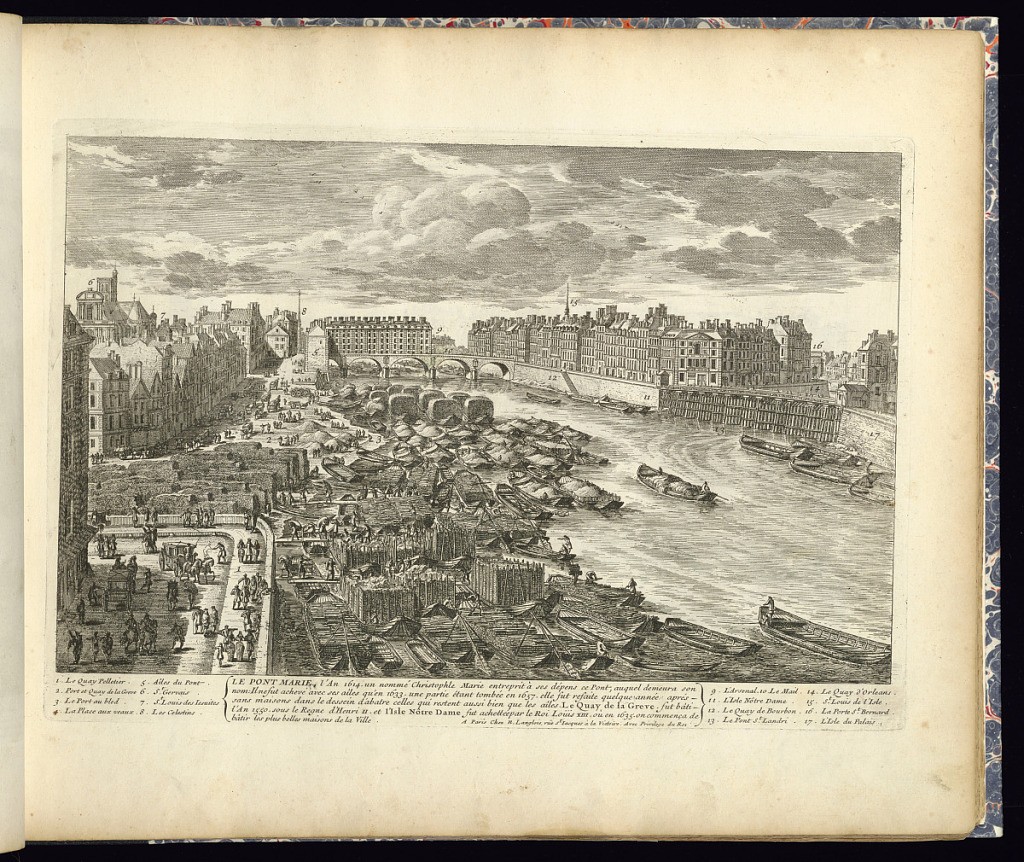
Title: LE PONT MARIE
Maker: Gabriel Perelle, French, 1604–1677
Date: late 17th century
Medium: Etching on laid paper
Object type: Print
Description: View of the bridge Marie in Paris with the river Seine in the center filled with barges and boats with cargo. Buildings along the banks of the river. Figures in the boats and on the streets. Details are lettered with an explanatory legend below. A history/ description of the bridge is lettered below. The plate is titled and signed.